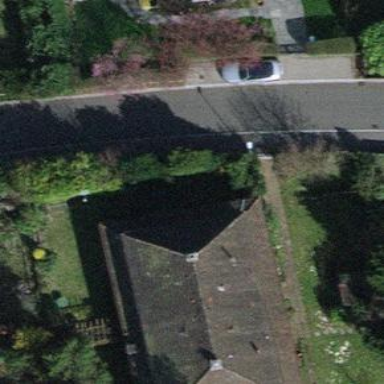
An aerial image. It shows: Building with hipped roof.